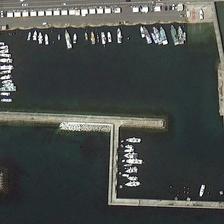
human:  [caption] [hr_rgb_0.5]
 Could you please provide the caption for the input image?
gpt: some white boats are in a port near a road .

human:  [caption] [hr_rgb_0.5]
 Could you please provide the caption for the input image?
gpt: some white boats are in a port near a road .

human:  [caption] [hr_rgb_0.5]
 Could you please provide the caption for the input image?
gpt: some white boats are in a port near a road .

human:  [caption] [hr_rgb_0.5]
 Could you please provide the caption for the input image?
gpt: some white boats are in a port near a road .

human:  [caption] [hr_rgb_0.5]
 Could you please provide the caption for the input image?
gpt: some white boats are in a port near a road .